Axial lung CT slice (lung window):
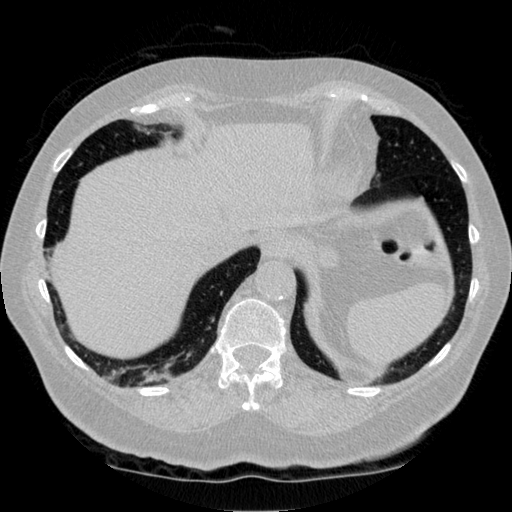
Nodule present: no